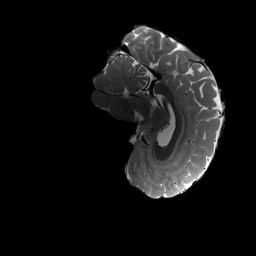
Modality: T2w
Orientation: sagittal
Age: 22
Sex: female
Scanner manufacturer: siemens
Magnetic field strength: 3 T
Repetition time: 3.2 s
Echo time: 0.564 s